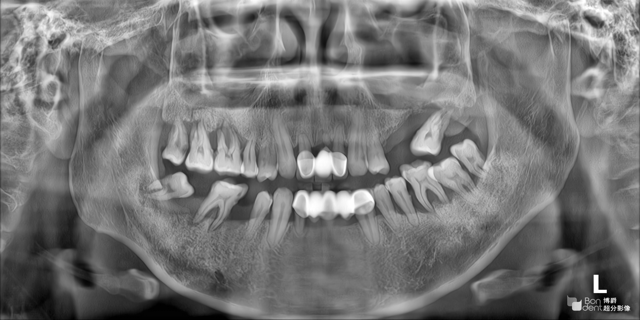
adult